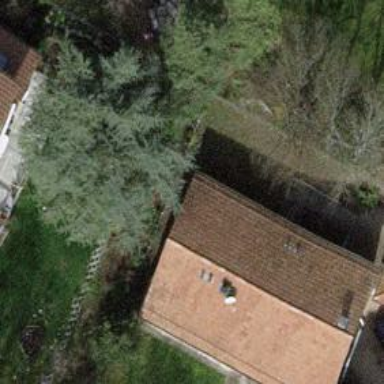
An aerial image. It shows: Evergreen needle-leaved tree.